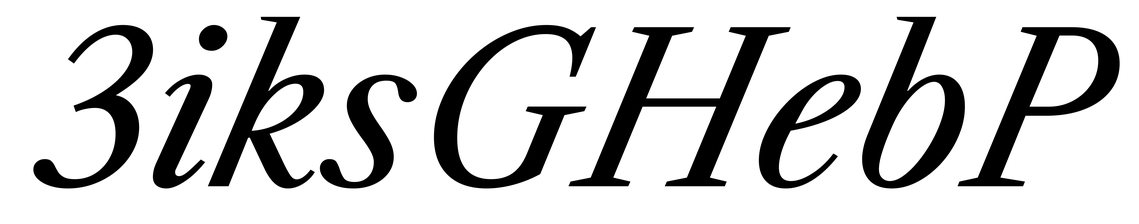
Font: LibreCaslonText-Italic_Italic